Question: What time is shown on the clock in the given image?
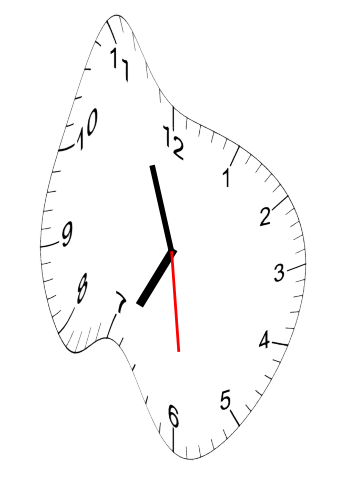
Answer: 06:56:29